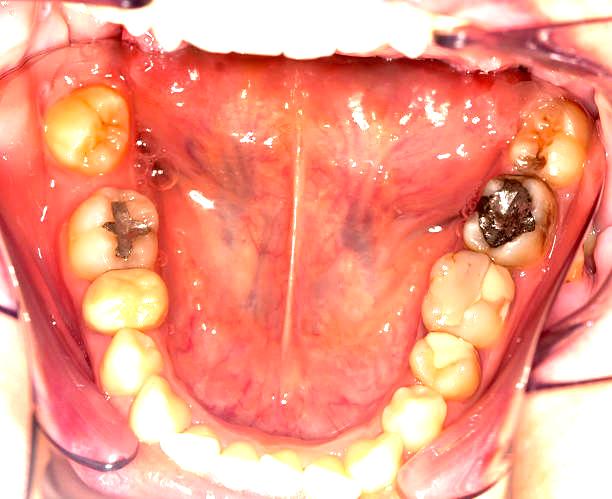
Condition: Gingivitis